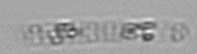
Label: Cerataulina_pelagica